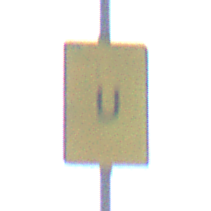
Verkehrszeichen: AnkuendigungOderFortsetzungUmleitungOhnePfeilsymbol
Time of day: Midday
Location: Outdoor (Nature)
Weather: PartlyCloudy
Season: NotSpecified
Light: Natural